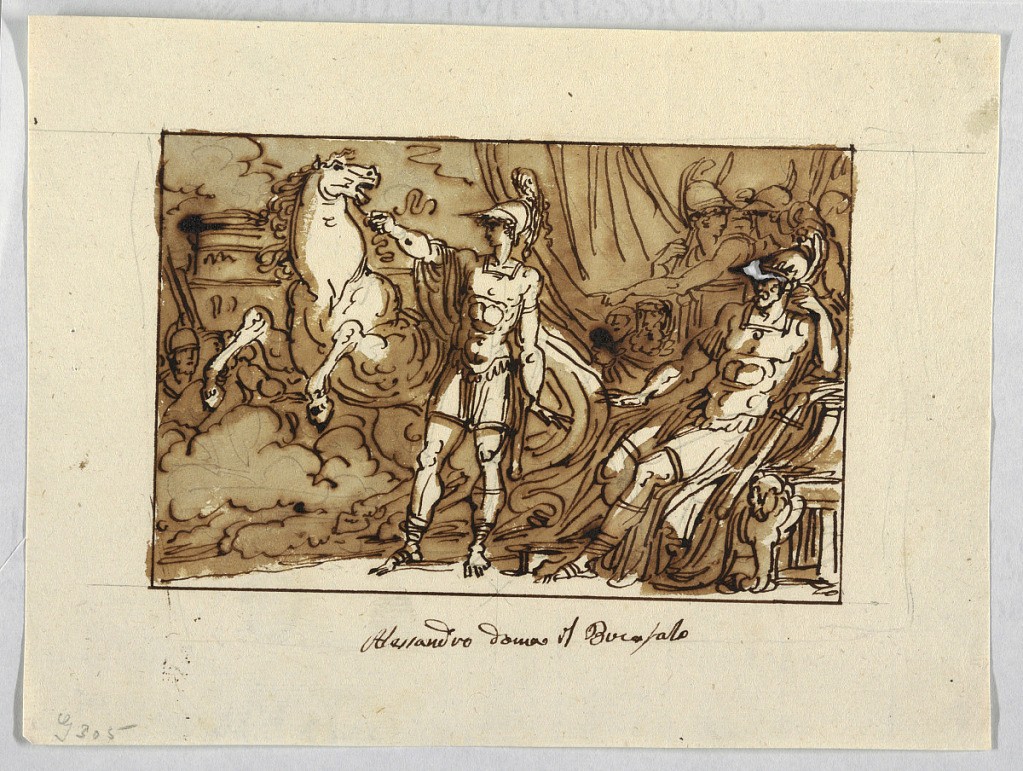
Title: Alexander the Great Taming Bucephalus
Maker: Felice Giani, Italian, 1758–1823
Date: ca. 1795
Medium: pen and brown ink over traces of graphite on cream laid paper
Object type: Drawing
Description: Young Alexander standing in center holds rearing horse. King Philip seated at right. Seated spectators and standing soldiers.